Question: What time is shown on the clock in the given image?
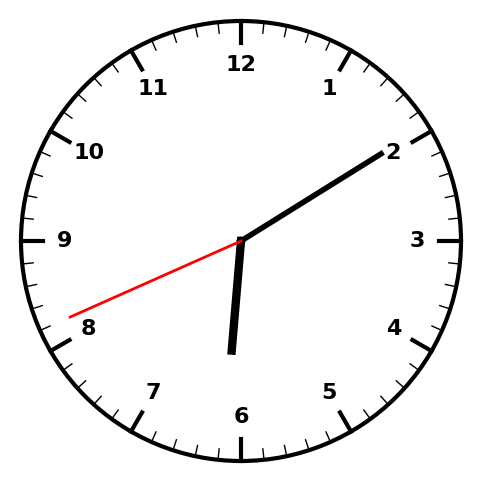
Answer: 06:09:41